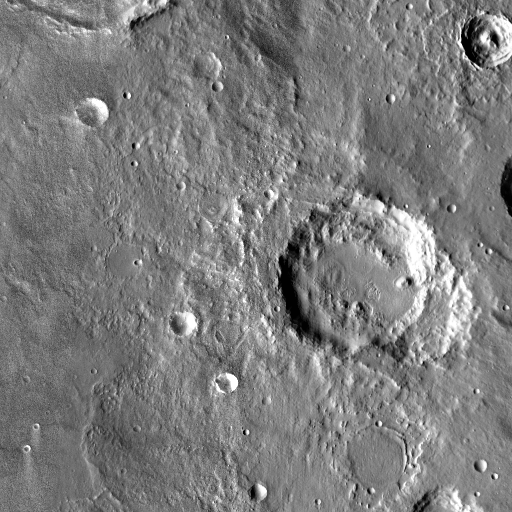
Crater classes present: Background, Other, Layered, Buried, Secondary